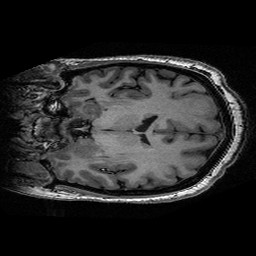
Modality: T1w
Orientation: coronal
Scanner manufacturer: ge
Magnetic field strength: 3 T
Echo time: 0.00318 s